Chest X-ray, PA view. Patient: 30 years old, sex M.
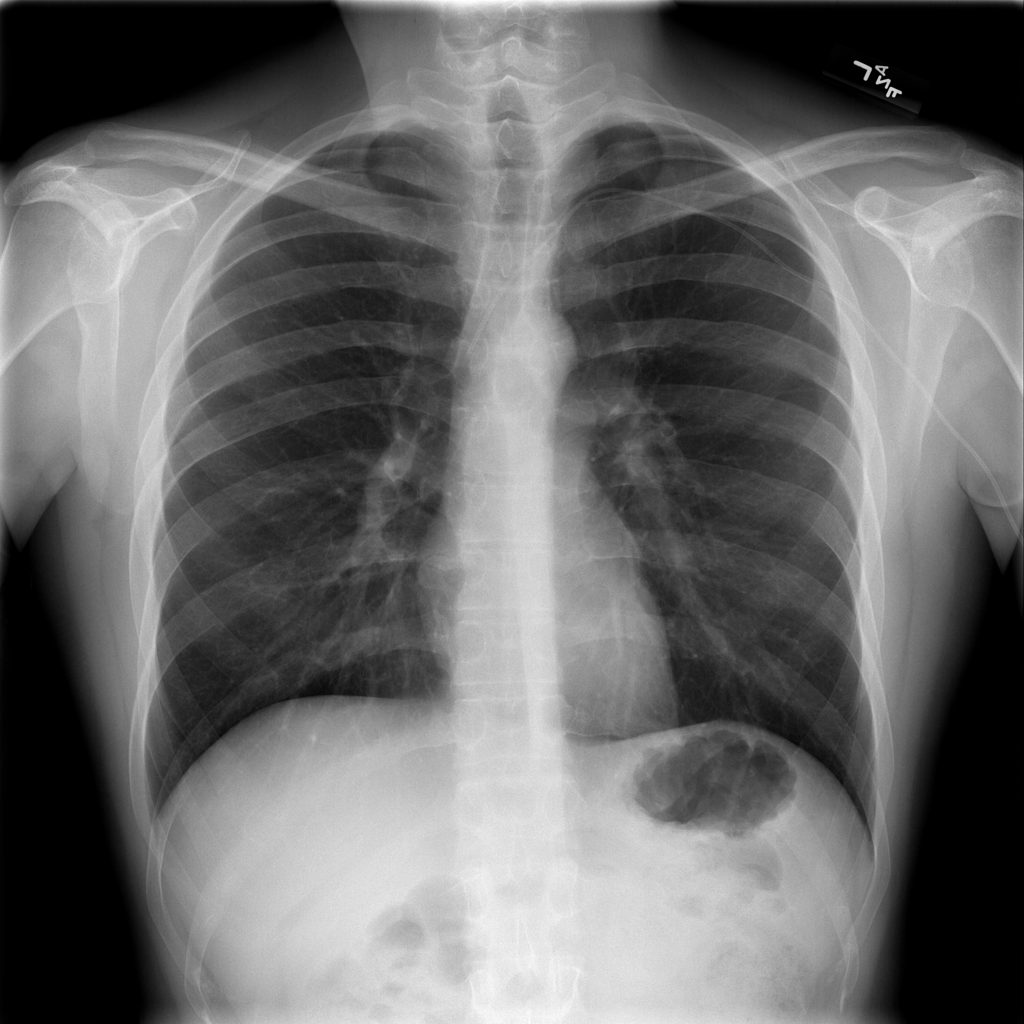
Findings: No Finding